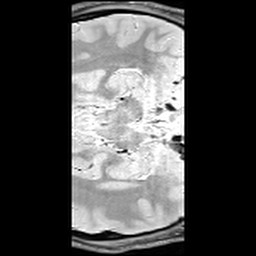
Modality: T1w
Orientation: axial
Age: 25
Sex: male
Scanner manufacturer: siemens
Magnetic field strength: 3 T
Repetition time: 6.5 s
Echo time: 0.016 s